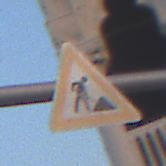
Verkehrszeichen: Arbeitsstelle
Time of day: SunriseSunset
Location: Outdoor (Urban)
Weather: Clear
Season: NotSpecified
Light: Natural